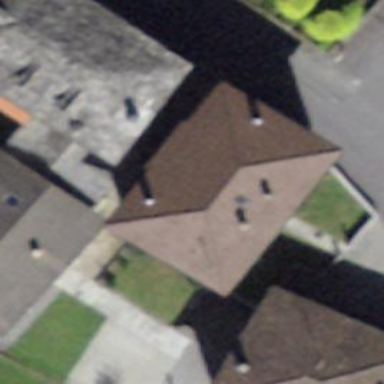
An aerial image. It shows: Residential building.